Question: I am attempting to find out why the wl.download function will not download more than one file even though the Microsoft examples seem to indicate that they can.
And, the code seems to be called for each file you attempt to download, but only the one file is actually downloaded.
Here are the details of how you can see this problem which I've tried in
If you will kindly go to :
<URL>
You will be able to run an example app which allows you to download files from your skydrive.
the app does require you to allow the app to access your skydrive.
Once you get there you'll see code that looks like this on the right side of the page:

You need to alter one value: Change the
'select: 'single''
to
'''
select: 'multi'
'''
which will allow you to select numerous files to download to your computer. If you do not make that one change then you won't be able to choose more than one file in the File dialog.
Next, you'll see a '[Run]' button to start the app (above the code sample).
Go ahead and click that button.
After that just traverse through your skydrive files and choose more than one in a folder and click the [Open] button. At that point, you will see one of the files actually downloads, and a number of file names are displayed in the bottom (output) section of the example web page.
1. Why is it that the others do not download, even though wl.download is called in the loop, just as the console.log is called in the loop?
2. Is this a known limitation of the browser?
3. Is this a known bug in skydrive API?
4. Is this just a bug in the example code?
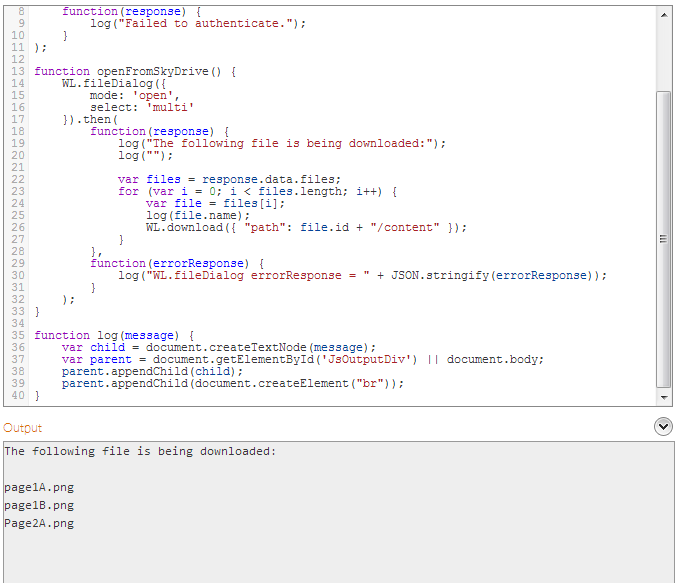
Answer: The problem here is that the call to 'wl.download({ "path": file.id + "/content" })' stores some internal state (among other things, the file being downloaded and the current status thereof). By looping over the list of files, that state is in fact overwritten with each call. When I tried downloading three text files at once, it was always the last one that was actually downloaded and never the first two.
The difficulty here is that the downloads are executed in the traditional fashion, whereby the server adds 'Content-Disposition: attachment' to the response headers to force the browser to download the file. Because of this, it is not possible to receive notification of any kind when the download has actually completed, meaning that you can't perform the downloads serially to get around the state problem.
One approach that I thought might work is inspired by <URL> due to the lack of the 'Content-Disposition: attachment' response header.
The following is what I used in the Interactive Live SDK.
'''
WL.init({ client_id: clientId, redirect_uri: redirectUri });
WL.login({ "scope": "wl.skydrive wl.signin" }).then(
function(response) {
openFromSkyDrive();
},
function(response) {
log("Failed to authenticate.");
}
);
function openFromSkyDrive() {
WL.fileDialog({
mode: 'open',
select: 'multi'
}).then(
function(response) {
log("The following file is being downloaded:");
log("");
var files = response.data.files;
for (var i = 0; i < files.length; i++) {
var file = files[i];
log(file.name);
WL.api({
path: file.id + "/content?suppress_redirects=true",
method: "GET"
}).then(
function (response) {
var iframe = document.createElement("iframe");
iframe.src = response.location;
iframe.style.display = "none";
document.body.appendChild(iframe);
},
function (responseFailed) {
log("Error calling API: " + responseFailed.error.message);
}
);
}
},
function(errorResponse) {
log("WL.fileDialog errorResponse = " + JSON.stringify(errorResponse));
}
);
}
function log(message) {
var child = document.createTextNode(message);
var parent = document.getElementById('JsOutputDiv') || document.body;
parent.appendChild(child);
parent.appendChild(document.createElement("br"));
}
'''